Question: I know there are a few questions with the same name but i have a bit of a different question. I already have it working, and when I have no color applied to the buttons, they are perfectly spaced across the bottom of the screen. When I apply a color, the gap between them fills. They still combined take up the screen, you cant tell though where one stops and another starts. I tried to apply left and right padding but that did not make any difference. Here is what I am working with.
'''
<RelativeLayout xmlns:android="http://schemas.android.com/apk/res/android"
xmlns:tools="http://schemas.android.com/tools"
android:background="@drawable/calm"
android:layout_width="match_parent"
android:layout_height="match_parent"
android:paddingBottom="@dimen/activity_vertical_margin"
android:paddingLeft="@dimen/activity_horizontal_margin"
android:paddingRight="@dimen/activity_horizontal_margin"
android:paddingTop="@dimen/activity_vertical_margin"
tools:context=".PiktuurMain"
>
<LinearLayout
android:layout_width="fill_parent"
android:layout_height="wrap_content"
android:layout_alignParentBottom="true"
android:layout_centerHorizontal="true"
>
<Button
android:id="@+id/button1"
android:layout_width="0dp"
android:layout_weight="1"
android:layout_height="wrap_content"
android:background="@color/buttonColor"
android:text="Button" />
<Button
android:id="@+id/button2"
android:layout_width="0dp"
android:layout_weight="1"
android:layout_height="wrap_content"
android:background="@color/buttonColor"
android:text="Button" />
<Button
android:id="@+id/button3"
android:layout_width="0dp"
android:layout_weight="1"
android:layout_height="wrap_content"
android:background="@color/buttonColor"
android:text="Button" />
</LinearLayout>
</RelativeLayout>
'''

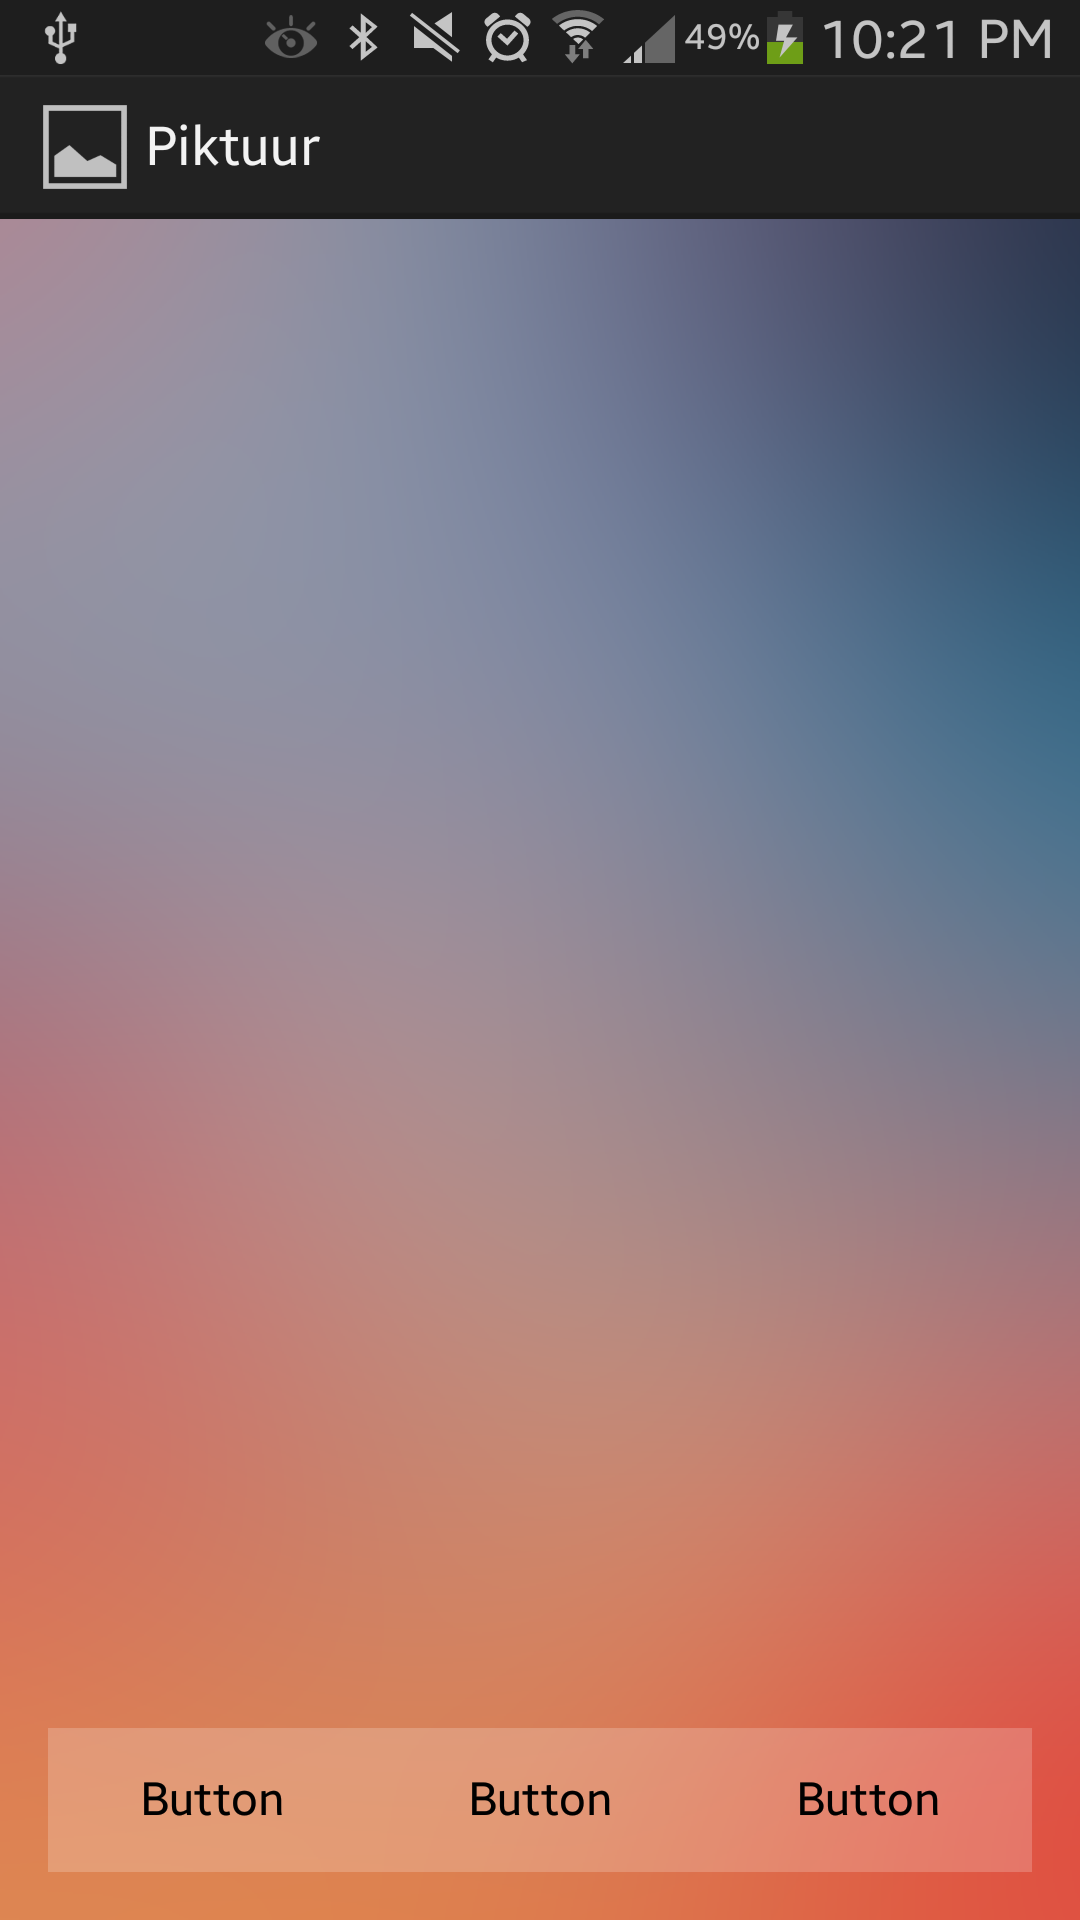
Answer: Put a layoutMarginLeft and layoutMarginRight on the center button for about 10dp.